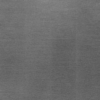
Label: dusty